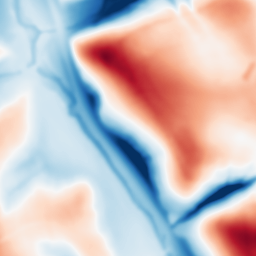
Category: multiscale
Decomposition family: dog_multiscale
Decomposition parameters: sigma_ratio: 2
n_scales: 4
base_sigma: 2
Upsampling method: linear_exact
Upsampling parameters: scale: 8
Upsampling scale: 8